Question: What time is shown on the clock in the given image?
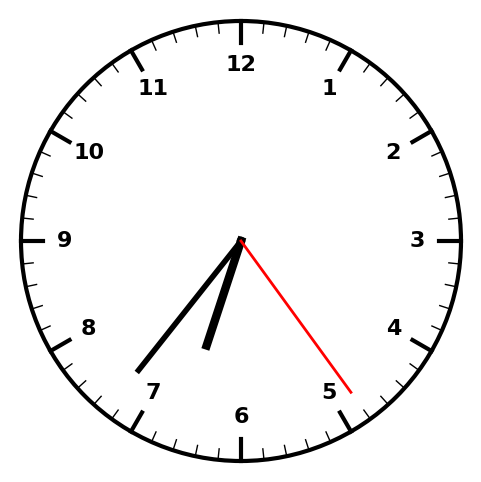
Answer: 06:36:24